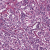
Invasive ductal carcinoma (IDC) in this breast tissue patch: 1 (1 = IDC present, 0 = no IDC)